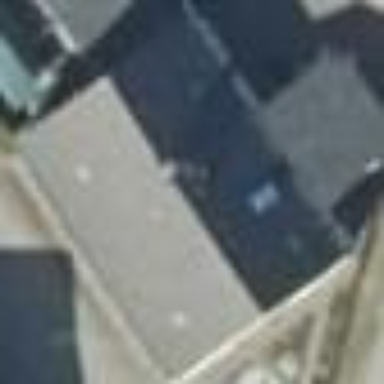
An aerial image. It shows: House with flat dark grey roof.